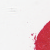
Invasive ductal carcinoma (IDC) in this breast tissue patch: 0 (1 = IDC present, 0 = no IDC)